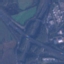
Land use / land cover: Highway